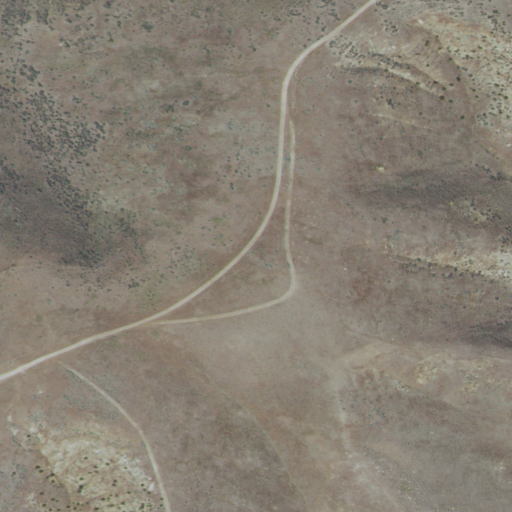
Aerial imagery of ridge(s) in Idaho named Sheep Ridge containing grassland and shrub